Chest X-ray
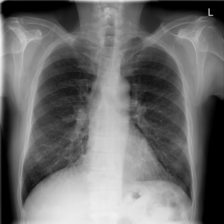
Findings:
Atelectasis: negative
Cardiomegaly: negative
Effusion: negative
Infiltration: negative
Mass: negative
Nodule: negative
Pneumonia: negative
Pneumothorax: negative
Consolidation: negative
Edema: negative
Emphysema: negative
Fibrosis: negative
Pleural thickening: negative
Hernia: negative